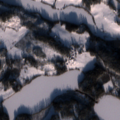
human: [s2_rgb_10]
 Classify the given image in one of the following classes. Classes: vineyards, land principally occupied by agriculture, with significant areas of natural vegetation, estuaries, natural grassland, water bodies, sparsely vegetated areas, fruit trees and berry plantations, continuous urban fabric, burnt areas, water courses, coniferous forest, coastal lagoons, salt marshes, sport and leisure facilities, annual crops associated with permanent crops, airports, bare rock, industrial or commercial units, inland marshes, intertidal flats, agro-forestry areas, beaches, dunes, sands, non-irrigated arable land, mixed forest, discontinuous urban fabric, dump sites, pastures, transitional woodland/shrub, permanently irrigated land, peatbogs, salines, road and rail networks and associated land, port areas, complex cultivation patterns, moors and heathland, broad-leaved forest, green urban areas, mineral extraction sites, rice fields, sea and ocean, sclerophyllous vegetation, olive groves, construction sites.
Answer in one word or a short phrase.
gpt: non-irrigated arable land, coniferous forest, mixed forest, water bodies